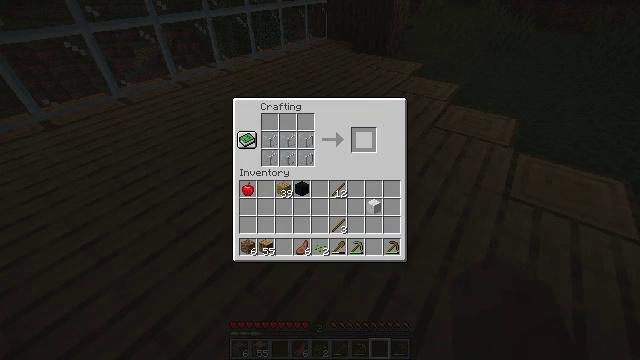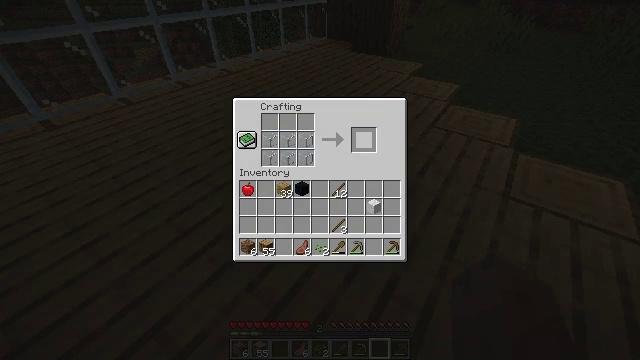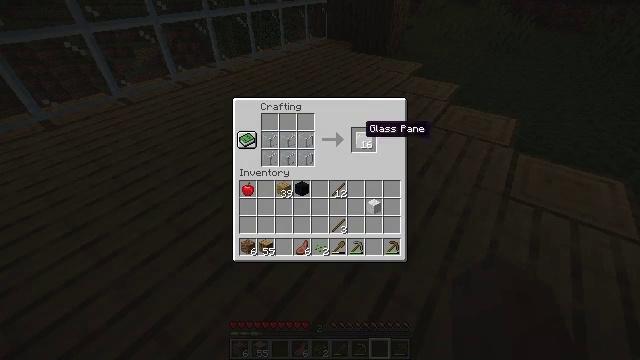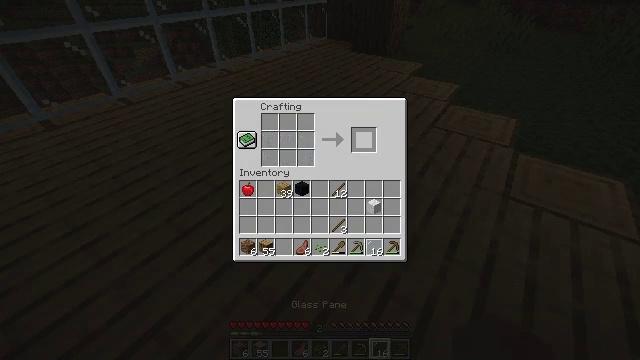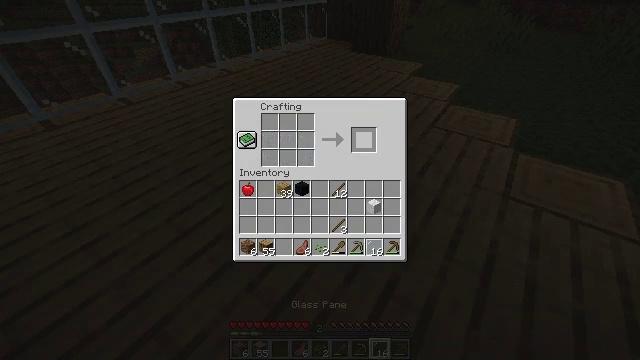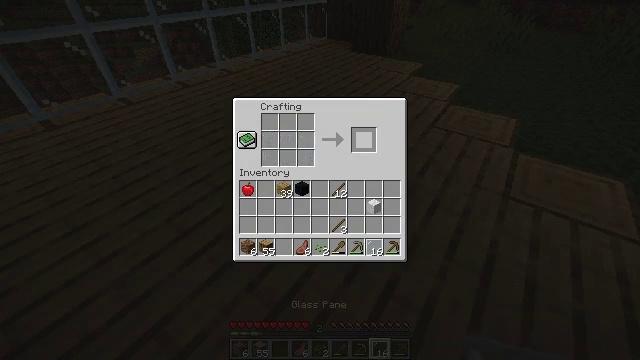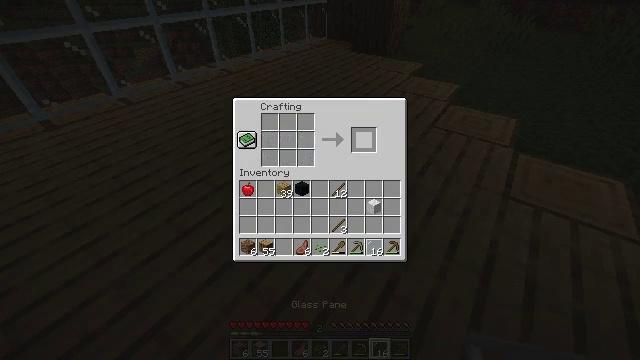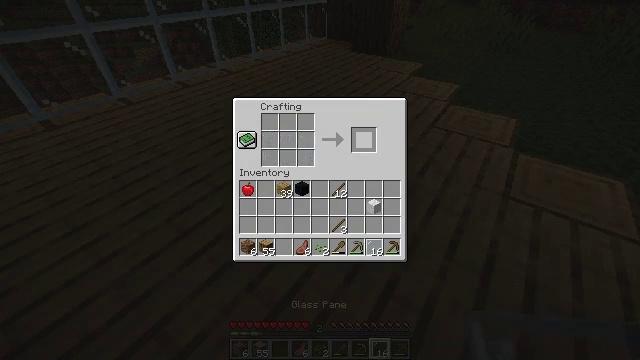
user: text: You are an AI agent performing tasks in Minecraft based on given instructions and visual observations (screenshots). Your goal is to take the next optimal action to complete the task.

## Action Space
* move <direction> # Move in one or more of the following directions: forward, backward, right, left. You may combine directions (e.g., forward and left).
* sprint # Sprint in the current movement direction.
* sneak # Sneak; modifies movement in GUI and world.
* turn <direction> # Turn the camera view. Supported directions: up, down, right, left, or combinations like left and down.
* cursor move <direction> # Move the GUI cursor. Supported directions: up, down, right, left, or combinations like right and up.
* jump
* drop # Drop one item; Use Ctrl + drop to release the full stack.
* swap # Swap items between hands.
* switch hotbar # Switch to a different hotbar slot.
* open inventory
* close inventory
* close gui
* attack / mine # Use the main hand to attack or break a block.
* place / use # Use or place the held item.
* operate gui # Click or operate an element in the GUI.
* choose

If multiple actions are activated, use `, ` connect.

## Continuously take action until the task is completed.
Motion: motion action
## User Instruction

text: Get glass pane by crafting with glass blocks.
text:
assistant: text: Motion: sneak, cursor move up
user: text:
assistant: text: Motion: sneak
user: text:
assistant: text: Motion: sneak, operate gui
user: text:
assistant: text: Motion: sneak, operate gui
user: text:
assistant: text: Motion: sneak, operate gui
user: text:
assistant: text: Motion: sneak
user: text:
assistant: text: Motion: sneak
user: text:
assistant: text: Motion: sneak